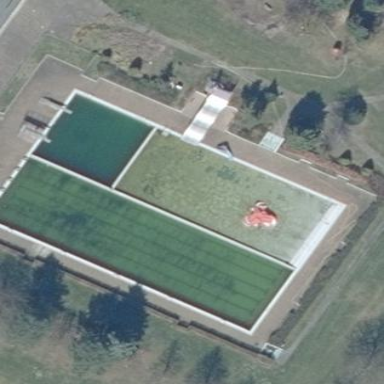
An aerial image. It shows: Swimming pool located in leisure land.